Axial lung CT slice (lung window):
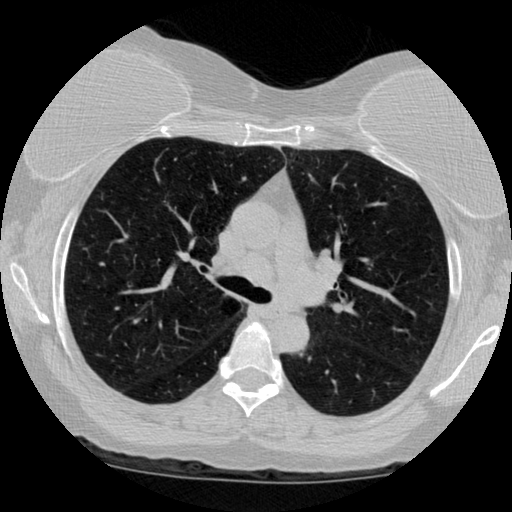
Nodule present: no